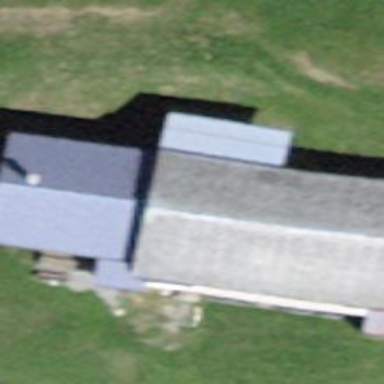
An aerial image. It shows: Farm building.